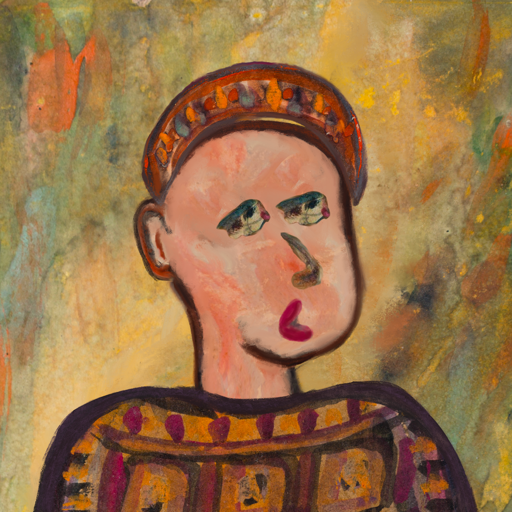
Background: Comrade, Head And Neck Side: Roy_Bahadur, Face Side: Pipe, Bust: Doll, Hair Side: Blank, Head Accessory: Hypocrite, Second Necklace: Blank, Necklace: Blank, Baby: Blank